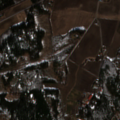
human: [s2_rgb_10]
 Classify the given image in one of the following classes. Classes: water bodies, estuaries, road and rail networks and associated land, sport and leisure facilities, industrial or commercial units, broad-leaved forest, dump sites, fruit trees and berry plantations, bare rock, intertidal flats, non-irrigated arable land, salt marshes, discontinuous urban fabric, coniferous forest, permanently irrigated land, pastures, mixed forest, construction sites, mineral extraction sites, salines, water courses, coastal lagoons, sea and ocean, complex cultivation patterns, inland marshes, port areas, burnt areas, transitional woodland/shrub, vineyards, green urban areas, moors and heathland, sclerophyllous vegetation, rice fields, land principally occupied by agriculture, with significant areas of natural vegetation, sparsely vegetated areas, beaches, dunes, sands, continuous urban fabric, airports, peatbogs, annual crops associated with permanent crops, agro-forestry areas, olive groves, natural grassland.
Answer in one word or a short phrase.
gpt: non-irrigated arable land, broad-leaved forest, mixed forest, transitional woodland/shrub